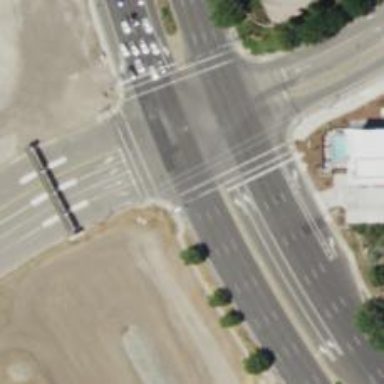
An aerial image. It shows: Crossing road.